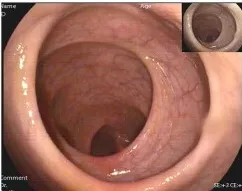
Representative images of colonoscopy indicating scattered punctate erosion of the terminal ileum. Rectum.
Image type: endoscopy (gi_endoscopy)